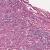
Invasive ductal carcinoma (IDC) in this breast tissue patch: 1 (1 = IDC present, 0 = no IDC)